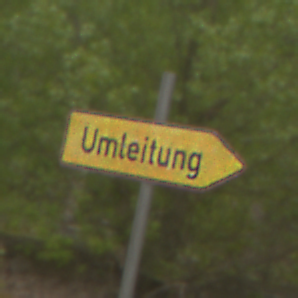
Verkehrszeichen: UmleitungswegweiserRechtsweisend
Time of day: MorningAfternoon
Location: Outdoor (Nature)
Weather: Overcast
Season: NotSpecified
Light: Natural